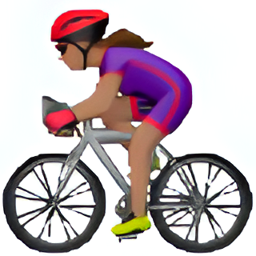
Name: woman biking type 4
Emoji: 🚴🏽‍♀️
Group: People & Body
Sub-group: person-sport